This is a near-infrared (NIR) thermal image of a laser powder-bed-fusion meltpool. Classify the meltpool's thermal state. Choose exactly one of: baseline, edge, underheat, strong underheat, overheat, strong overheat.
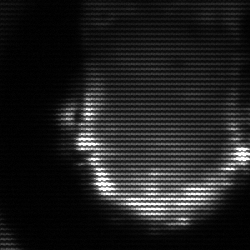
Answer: baseline